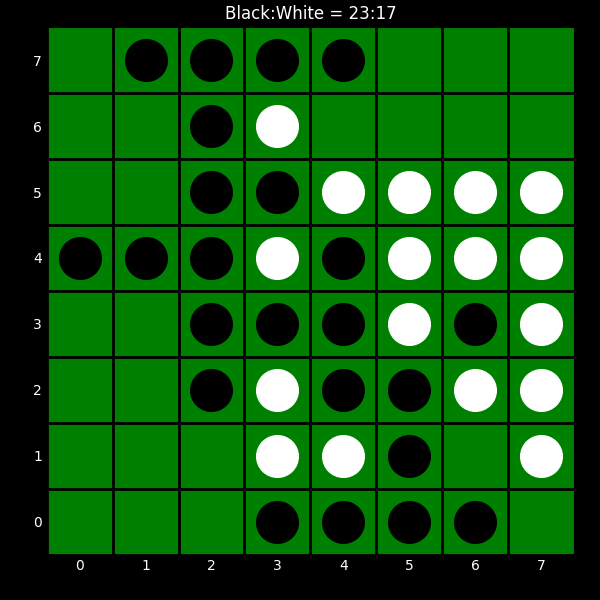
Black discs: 23
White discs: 17